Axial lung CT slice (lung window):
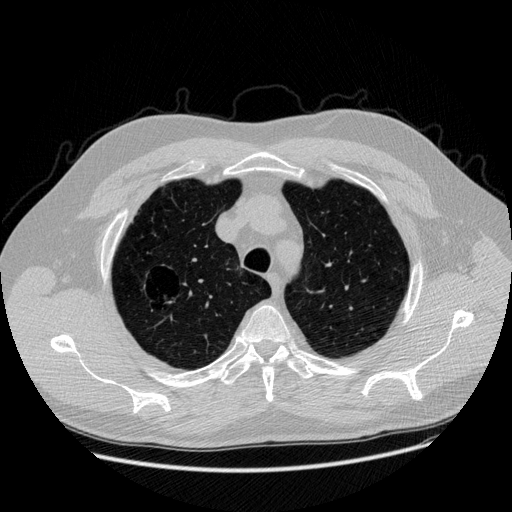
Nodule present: no